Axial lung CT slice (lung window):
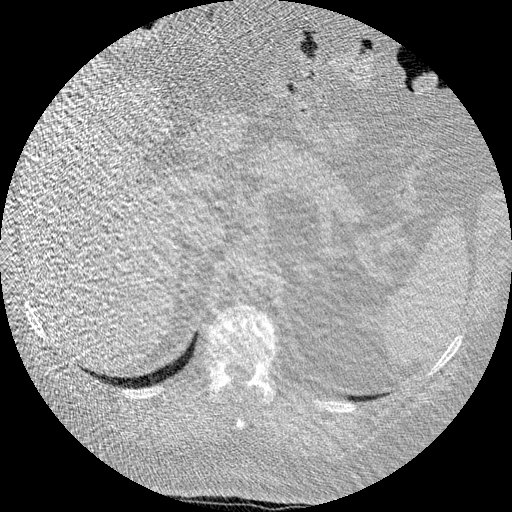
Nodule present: no